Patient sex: M
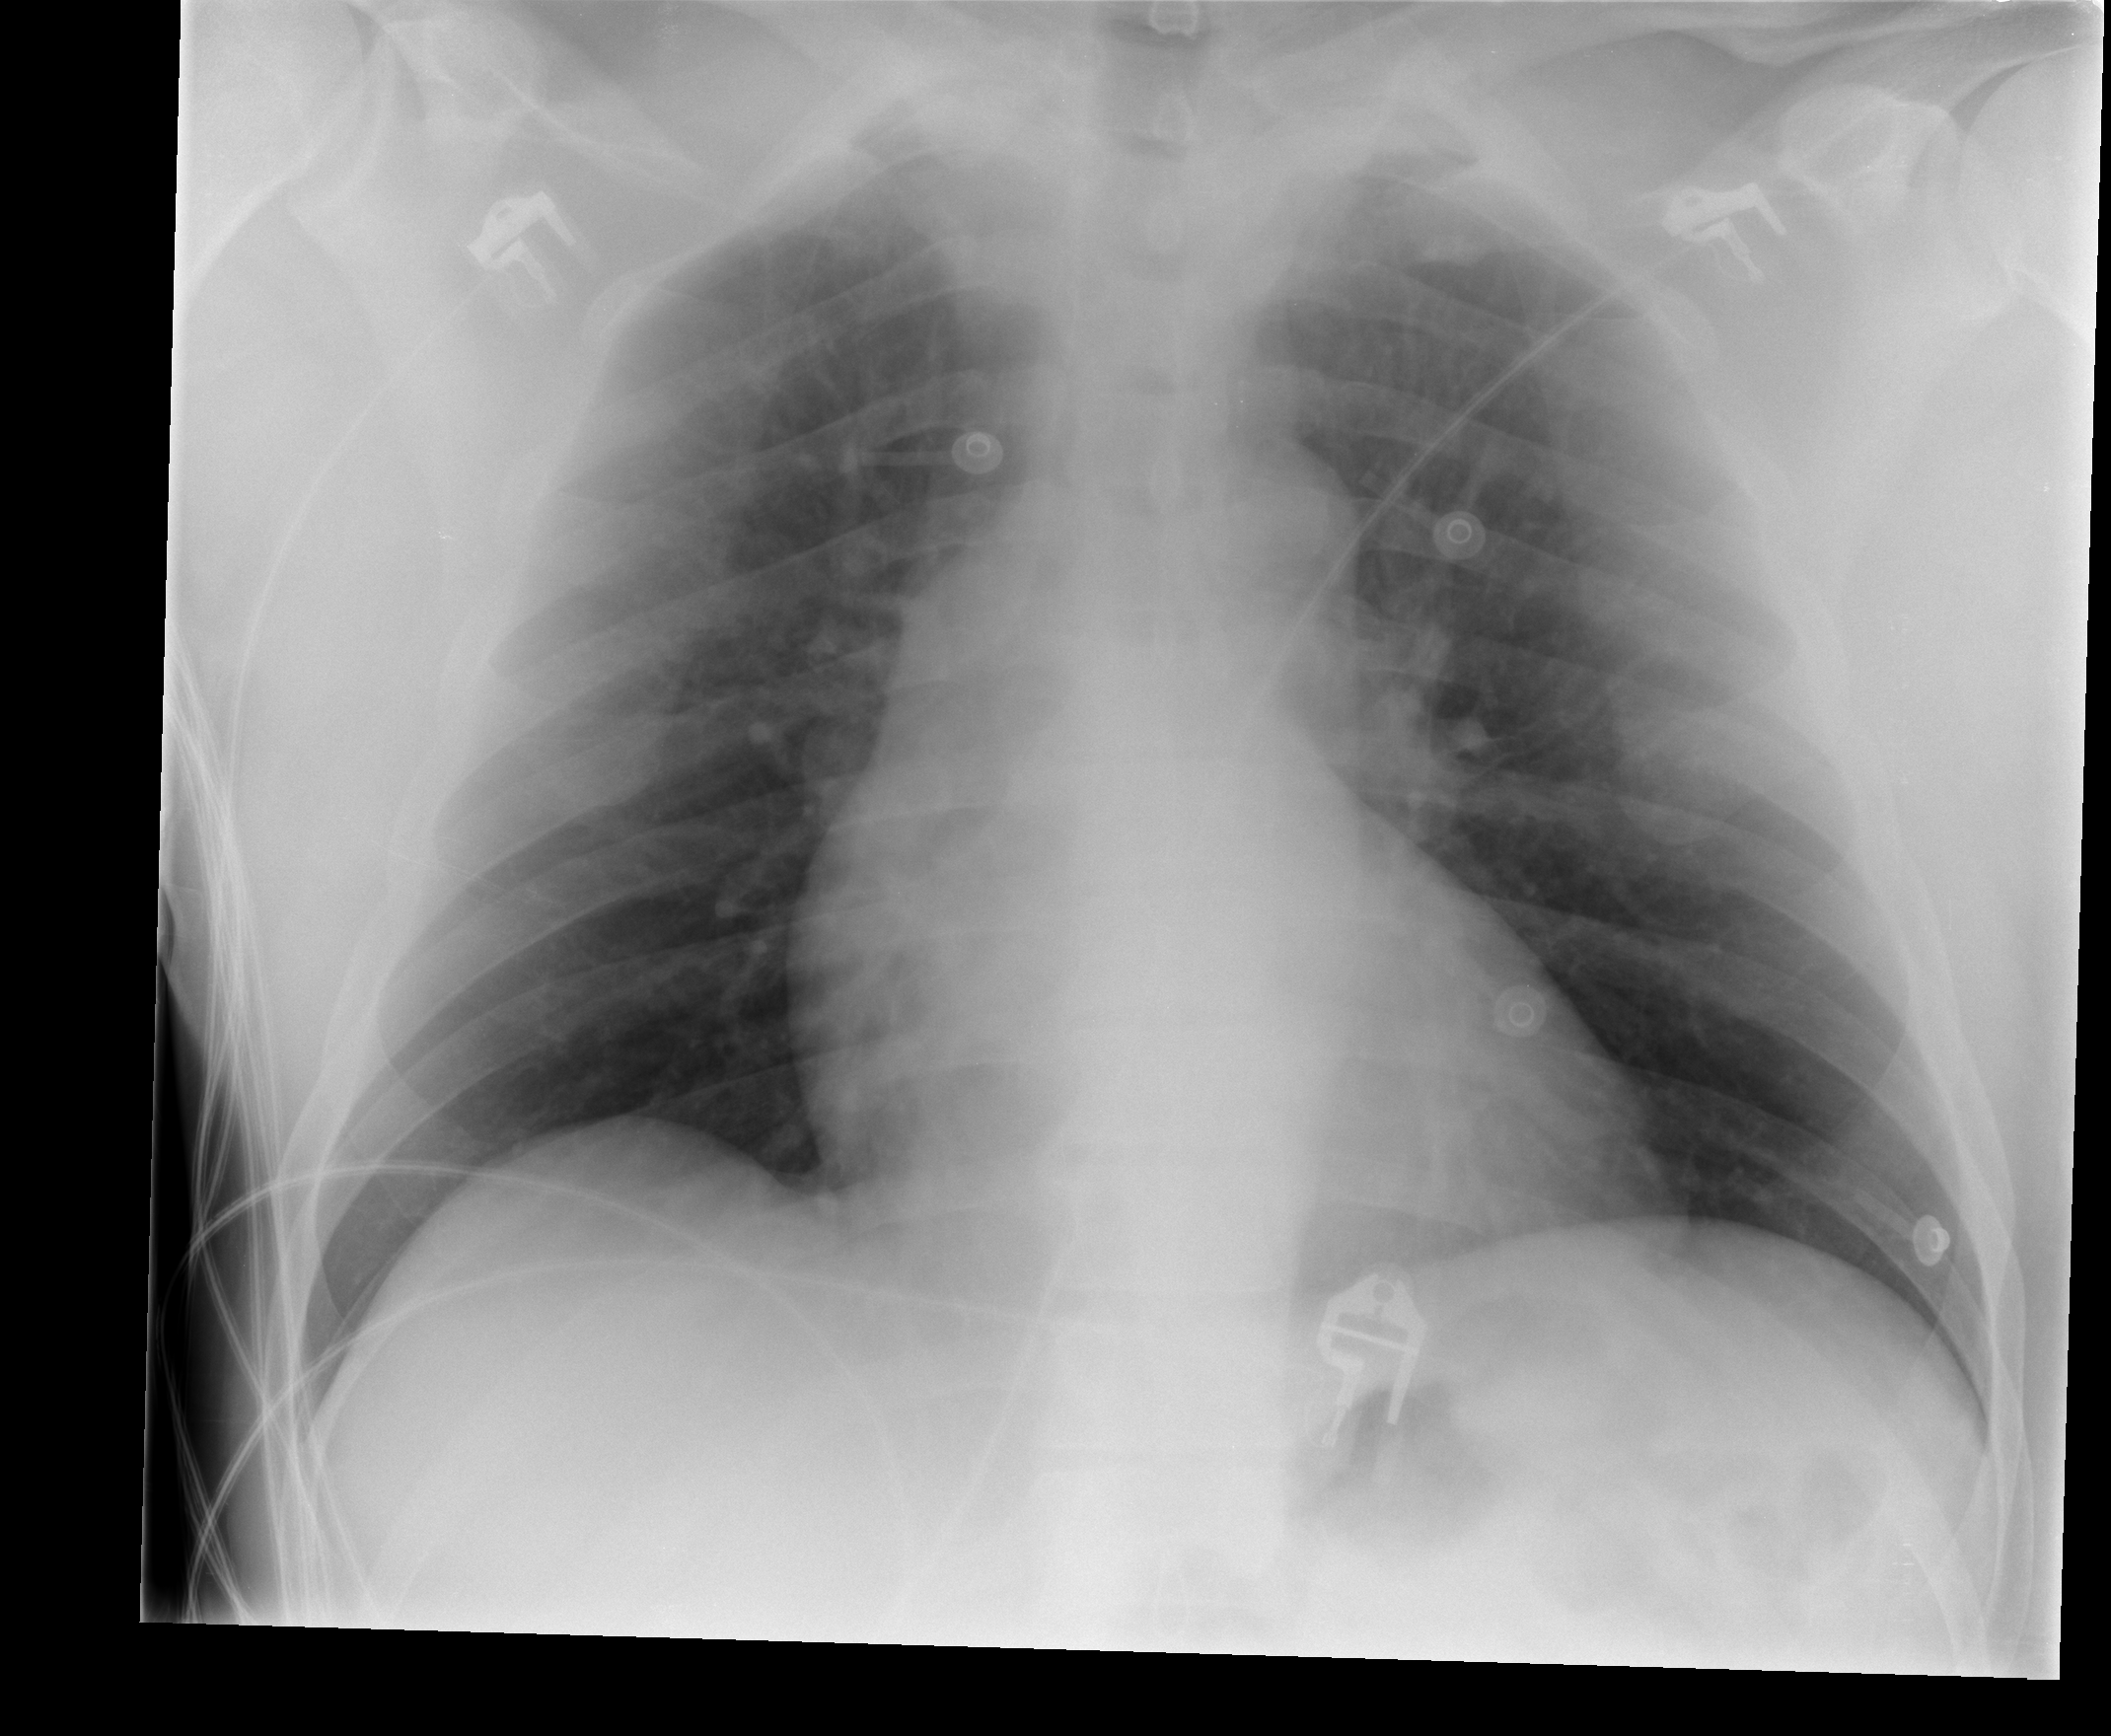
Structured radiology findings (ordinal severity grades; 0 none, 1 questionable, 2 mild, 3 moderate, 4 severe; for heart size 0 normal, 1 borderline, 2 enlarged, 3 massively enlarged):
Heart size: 2
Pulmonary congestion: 1
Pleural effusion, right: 0
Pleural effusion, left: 0
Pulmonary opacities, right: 0
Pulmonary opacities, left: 0
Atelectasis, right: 0
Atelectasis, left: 0